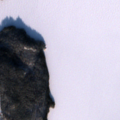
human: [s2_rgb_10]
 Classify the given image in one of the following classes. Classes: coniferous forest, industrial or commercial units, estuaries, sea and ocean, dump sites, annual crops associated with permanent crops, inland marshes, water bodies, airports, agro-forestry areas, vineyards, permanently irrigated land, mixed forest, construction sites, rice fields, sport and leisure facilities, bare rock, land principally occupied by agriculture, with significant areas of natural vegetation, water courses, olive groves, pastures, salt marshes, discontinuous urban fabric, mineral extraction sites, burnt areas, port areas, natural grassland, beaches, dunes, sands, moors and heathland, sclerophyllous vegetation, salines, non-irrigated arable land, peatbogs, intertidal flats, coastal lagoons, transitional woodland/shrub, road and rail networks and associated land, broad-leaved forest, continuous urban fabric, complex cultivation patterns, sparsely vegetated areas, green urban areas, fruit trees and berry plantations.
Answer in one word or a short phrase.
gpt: coniferous forest, mixed forest, water bodies